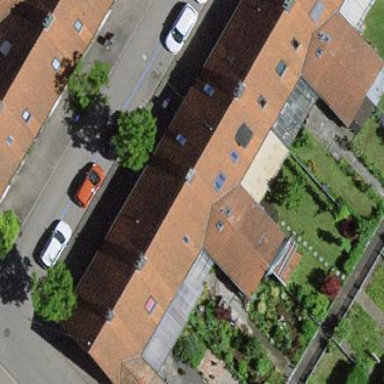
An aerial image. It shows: Terrace building.